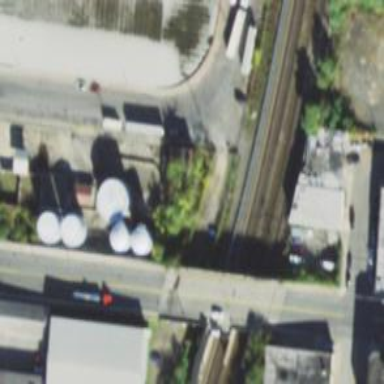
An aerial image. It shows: Rail spur service.